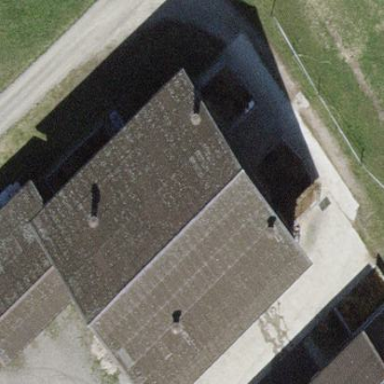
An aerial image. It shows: Farm auxiliary building with gabled roof.